Brain MRI, t2w sequence, axial 2D slice.
Patient: age 55, sex M, weight 98 kg, height 1.98 m
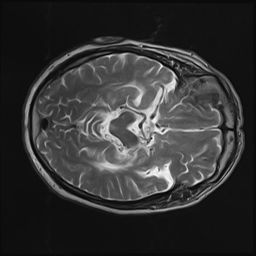